Question: What is the best way to copy database from one to another with specific date?
Here is the flow, the user do some action on my program (PHP Language) and then get some file. Then that file he need to upload on the other program so the database copied.
What will be copied will is only the data without structure, since structure is always same.
Example here is the structure the data
Source table called 'old'
'''
id | date | value_1 | value_2 | value 3
1 | 2012-06-02 | some_data | some_data | some_data
2 | 2012-06-03 | some_data | some_data | some_data
3 | 2012-06-03 | some_data | some_data | some_data
'''
and then the user want to download the data only for the '2012-06-03' to moved it into the new table called 'new'. And the result in the 'new' will be:
'''
id | date | value_1 | value_2 | value 3
2 | 2012-06-03 | some_data | some_data | some_data
3 | 2012-06-03 | some_data | some_data | some_data
'''
Notes:
'''
[*]The program will be need smart enough to understand, if the 'id' already in the 'new' database then do 'update' if not do 'insert'.
[*]The table is located on different database. e.g: 'db_source.old' copied to 'db_target.new'
'''
What is the best logic to do that? or maybe is there already some classes to handle this kind of task?
---
'get the code'
---
Already made some script that output the data.
Some snippet that do the gathering data script
'''
/**
* Get all database data and output it in array format
* @return array
*/
function output(){
$return = array();
foreach($this->getAllTableName() as $table_name){
$this->load->model($table_name.'_model');
$class_name = $table_name.'_model';
$model = new $class_name;
$return[$table_name] = array();
$this->db->where('created >=', $this->date_start);
$this->db->where('created <=', $this->date_end);
foreach((array)$model->get() as $object){
$return[$table_name][$object->id] = $this->wrap_value($object);
}
}
return $return;
}
'''
The output:

but still confused with the SQL file will be written to understand which data need to 'update' and 'insert'
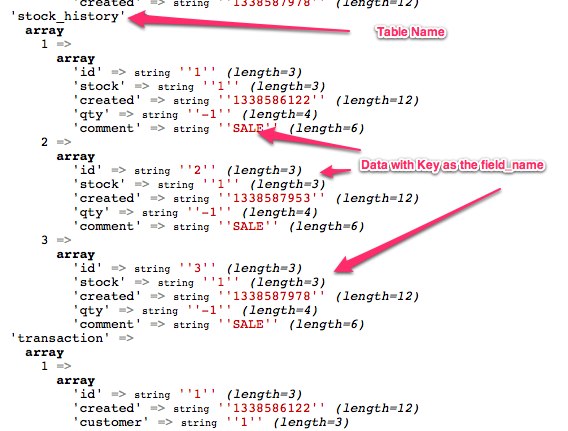
Answer: Do a stored procedure that accepts the id numbers (maybe in an array or something) and moves the data. Are the tables names hard-coded? Are the databases hard-coded? You can always write a stored procedure for each table and do the logic to choose which procedure in php. If the databases are not hard-coded you could always take the in as a parameter.
Not sure the exact coding but how about something like this:
Have the @ids passed as "id1, id2, id3..." or an array. Use them with the <URL>
'''
INSERT INTO new.table (id,date,value_1, value_2, value_3)
select id, date, value_1, value_2, value_3
from old.table
where id in (@ids)
ON DUPLICATE KEY UPDATE c=3;
'''
You just have to replace c=3 with your update. Here is an example of an update with join from <URL>
'''
UPDATE FROM tblTransaction AS t
LEFT JOIN tblEmployee as e
ON e.emp_id = t.emp_id
SET t.emp_block = e.emp_block
'''